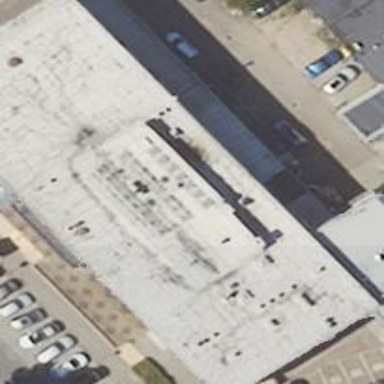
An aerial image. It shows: Furniture shop.